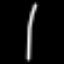
Label: line